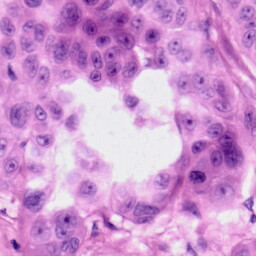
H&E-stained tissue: Skin